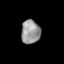
Tissue: prostate
Cell type: T cells
Senescence score: 0.2745
Nuclear area (px): 438
Mean DAPI intensity: 152.009